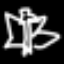
Label: angel